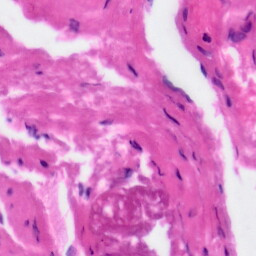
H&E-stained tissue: Tonsil